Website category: auto
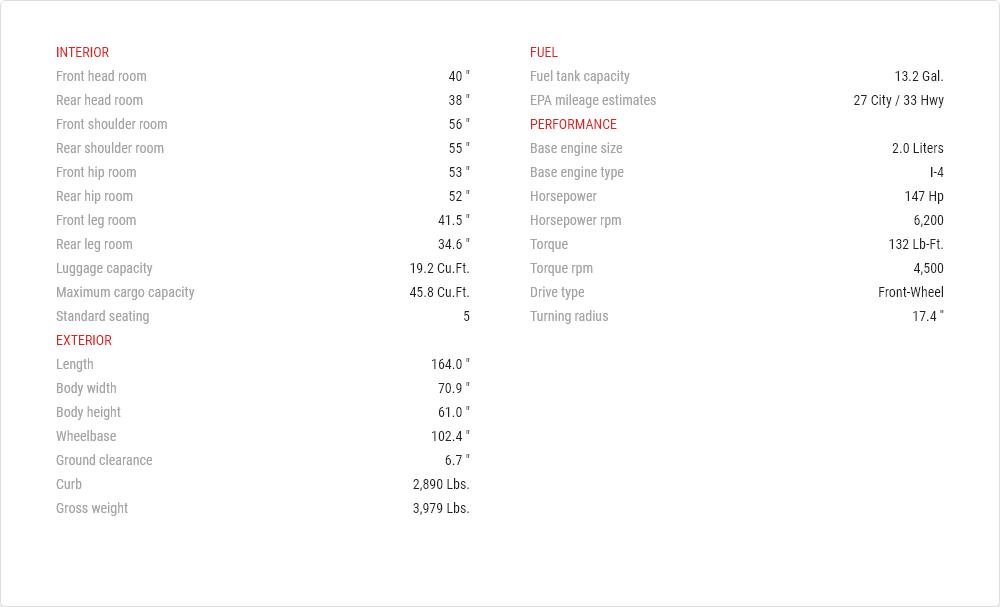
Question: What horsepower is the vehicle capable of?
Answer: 147 hp

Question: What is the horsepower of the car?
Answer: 147 hp

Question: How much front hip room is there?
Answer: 53 "

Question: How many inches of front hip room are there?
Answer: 53 "

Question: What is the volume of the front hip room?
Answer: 53 "

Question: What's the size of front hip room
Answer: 53 "

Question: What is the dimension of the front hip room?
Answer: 53 "